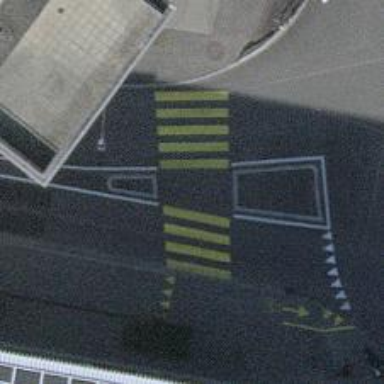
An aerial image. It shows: Secondary road with asphalt surface. It has designated cycle lane on the left side.